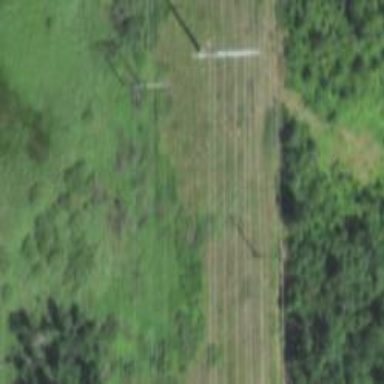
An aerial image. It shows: Power tower.